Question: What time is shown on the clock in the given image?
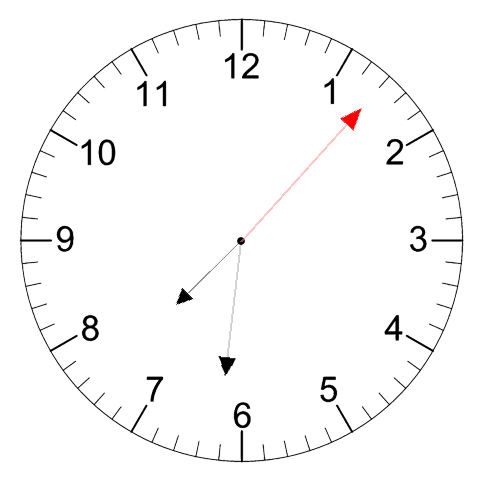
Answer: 07:31:07